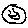
Label: smiley face